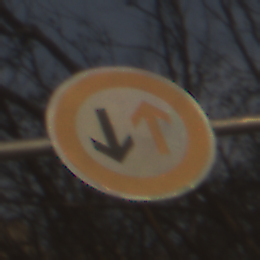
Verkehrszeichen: VorrangDesGegenverkehrs
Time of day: SunriseSunset
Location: Outdoor (Nature)
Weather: PartlyCloudy
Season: NotSpecified
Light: Natural